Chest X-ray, PA view. Patient: 68 years old, sex M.
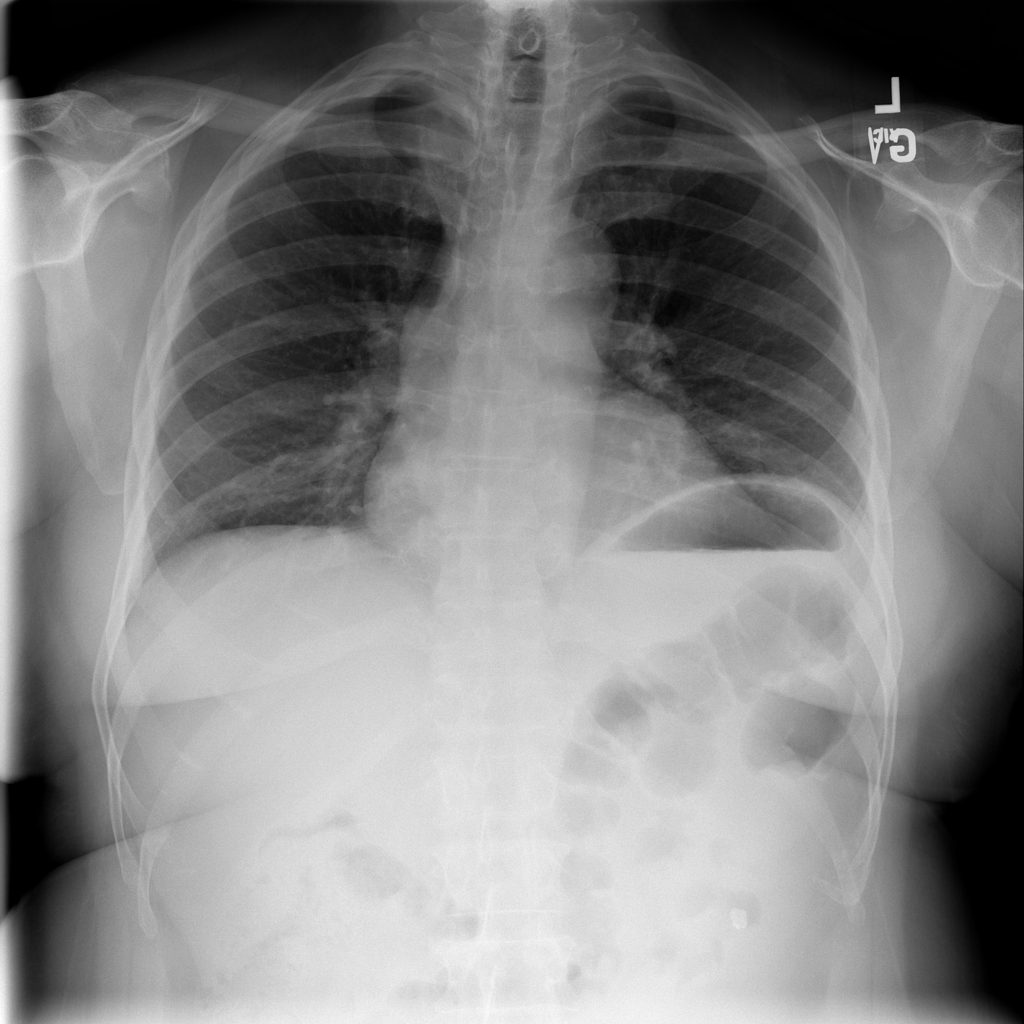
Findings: No Finding